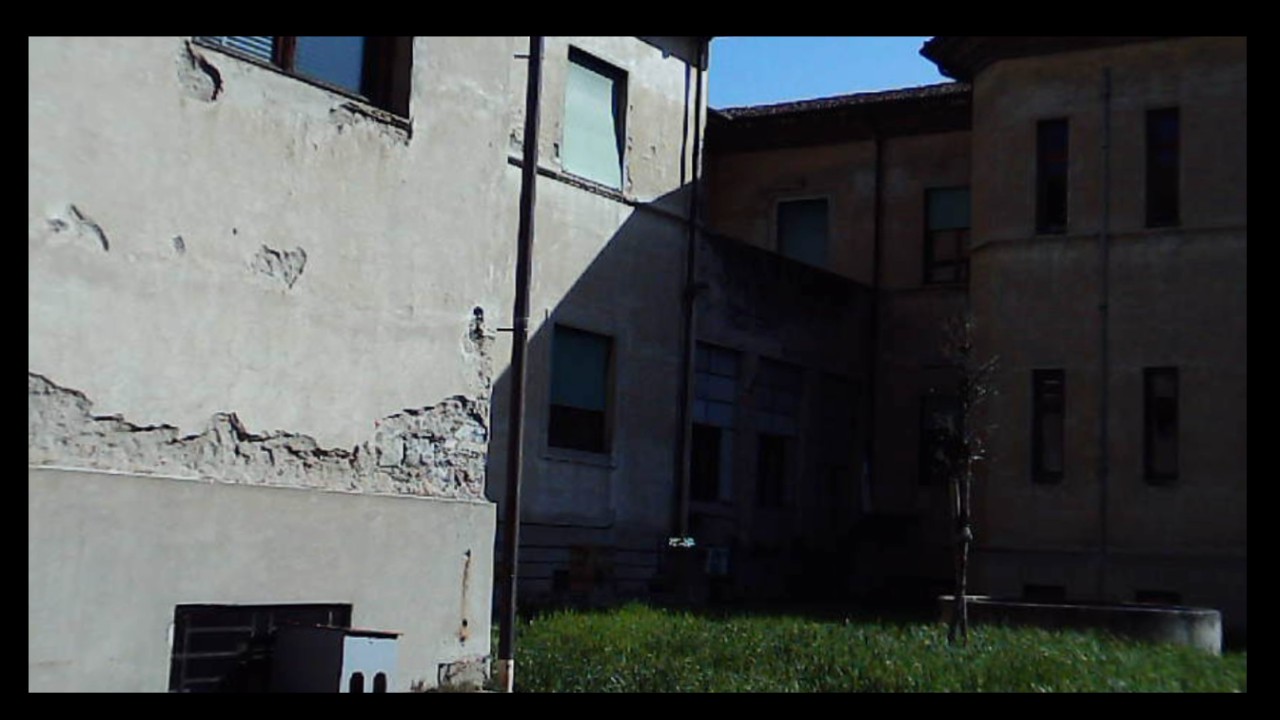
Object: Betafpv air75